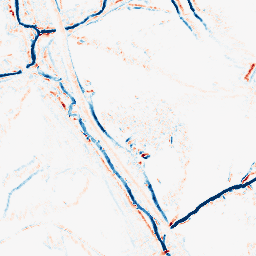
Category: morphological
Decomposition family: morphological_diamond
Decomposition parameters: operation: average
radius: 3
Upsampling method: quartic
Upsampling parameters: scale: 2
Upsampling scale: 2